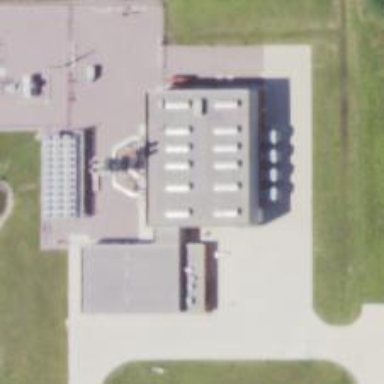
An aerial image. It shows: Gas-powered generator.